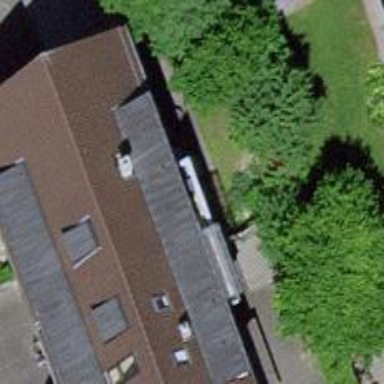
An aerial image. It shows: Residential building.